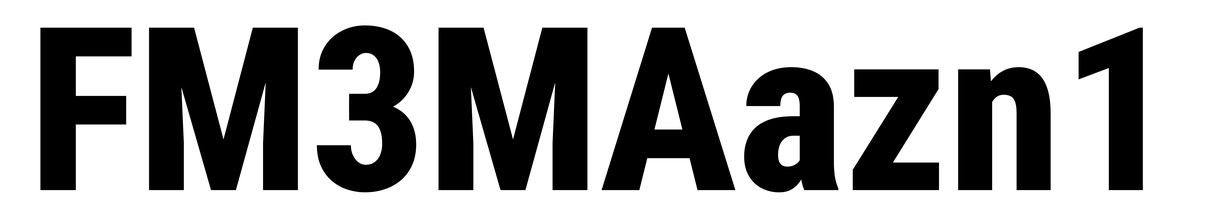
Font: Roboto_Condensed_ExtraBold